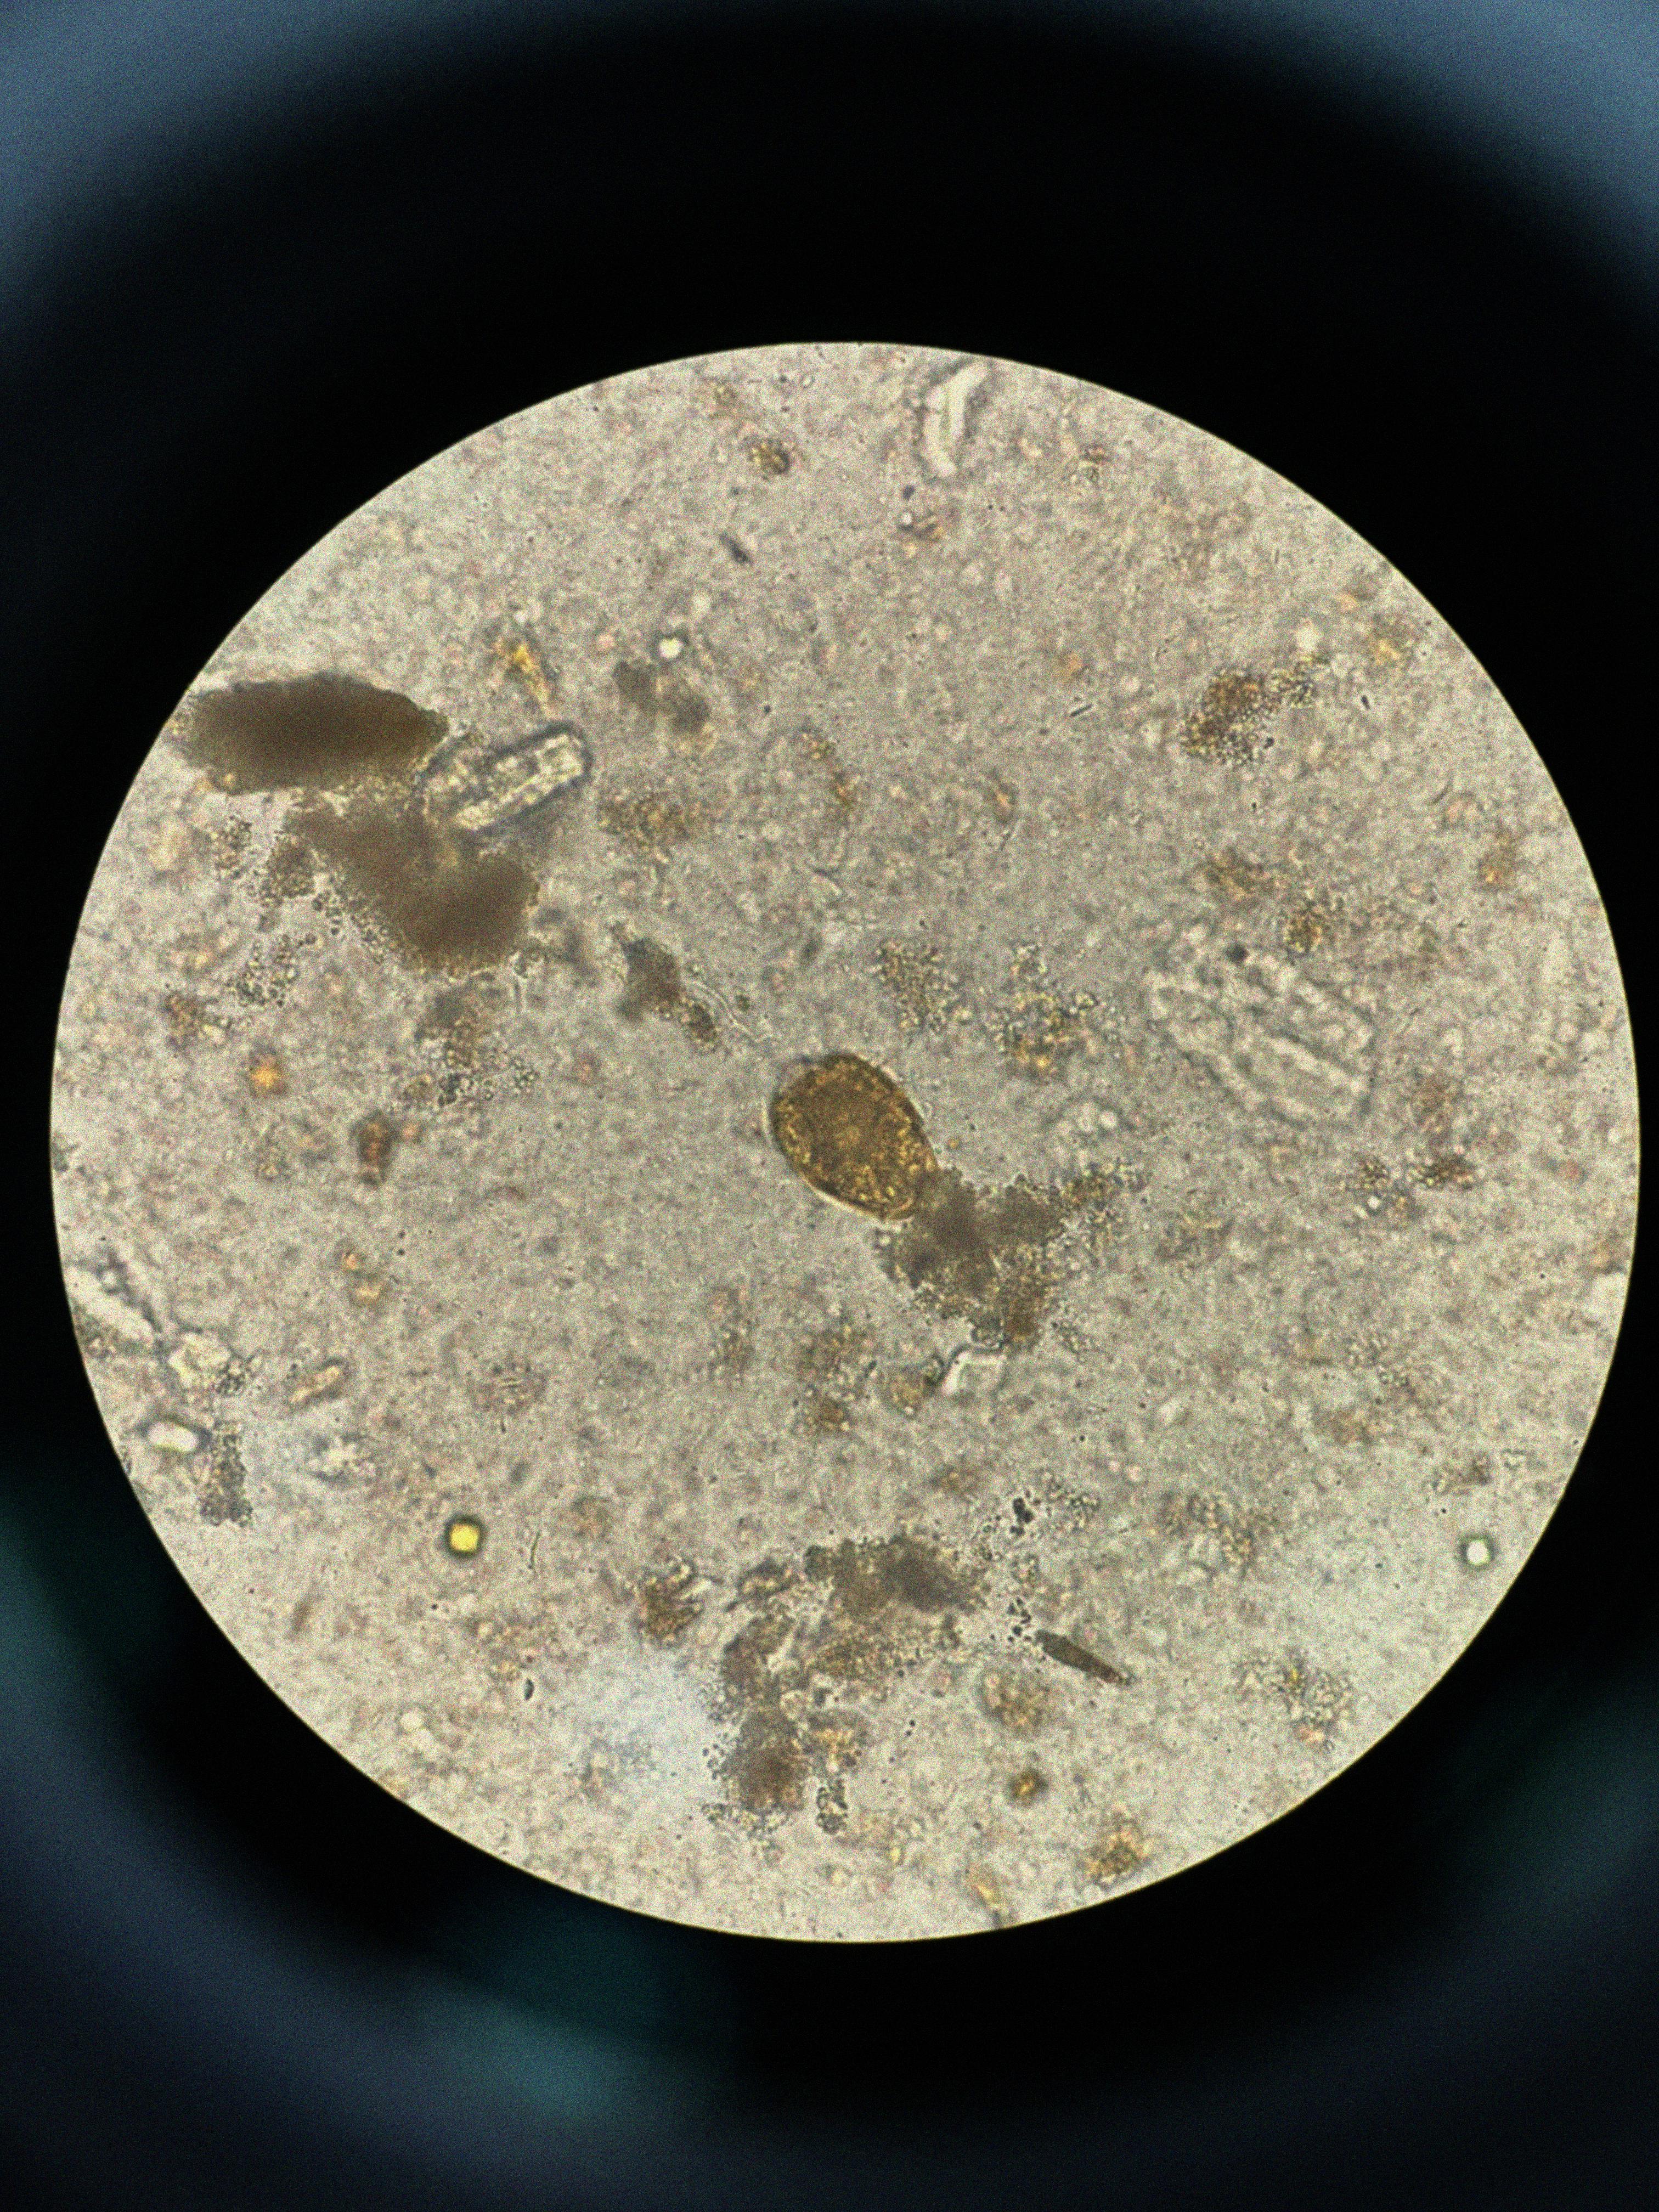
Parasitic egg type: Paragonimus spp